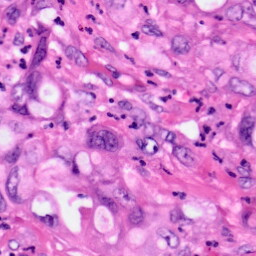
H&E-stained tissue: Pancreatic